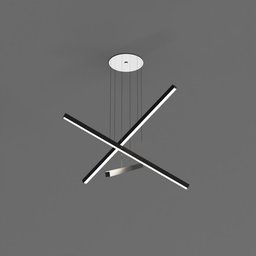
Label: lighting